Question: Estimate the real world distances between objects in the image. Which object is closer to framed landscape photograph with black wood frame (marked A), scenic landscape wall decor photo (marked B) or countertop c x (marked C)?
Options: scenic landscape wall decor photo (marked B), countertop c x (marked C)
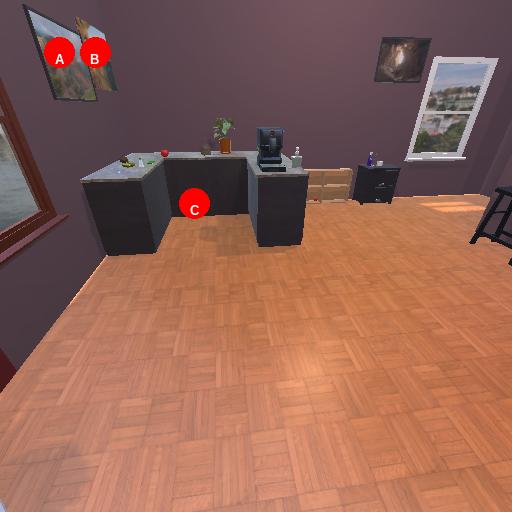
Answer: scenic landscape wall decor photo (marked B)